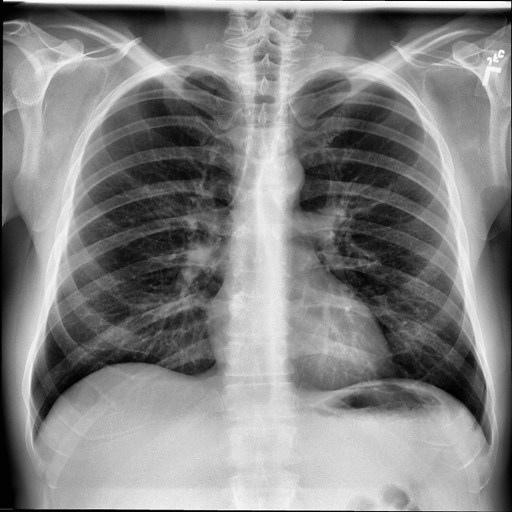
Finding: NORMAL